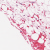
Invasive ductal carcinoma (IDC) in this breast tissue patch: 0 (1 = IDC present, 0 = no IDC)